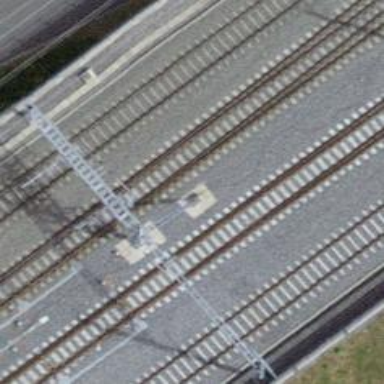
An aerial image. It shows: Railway switch.